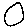
Label: circle